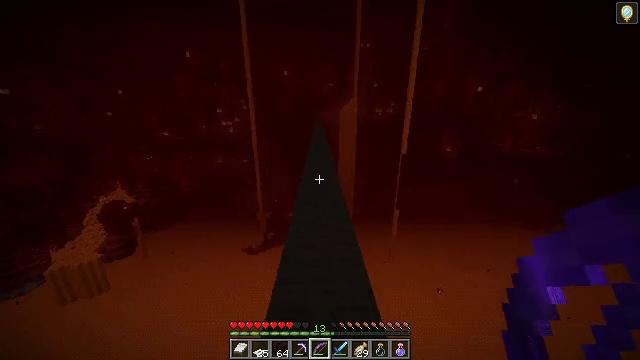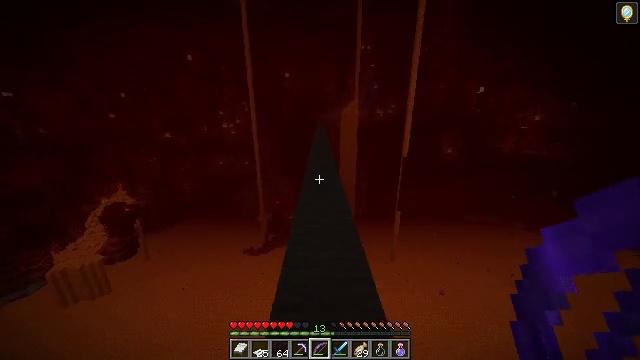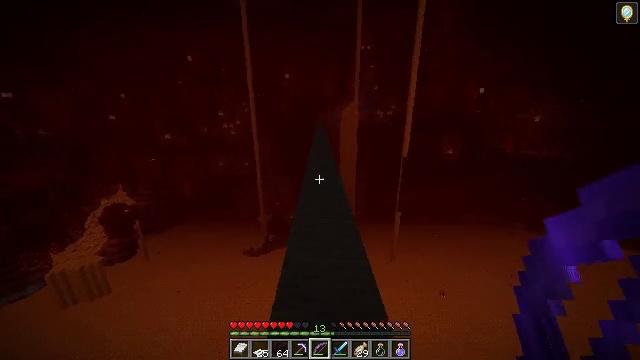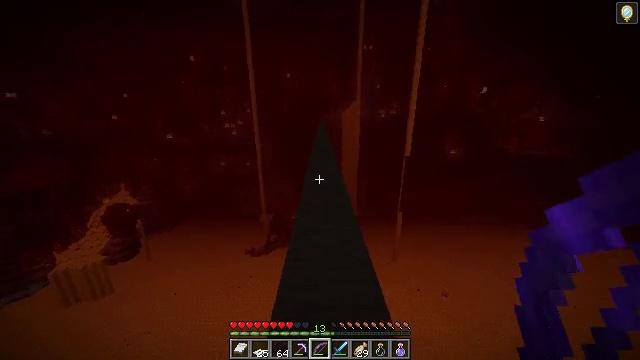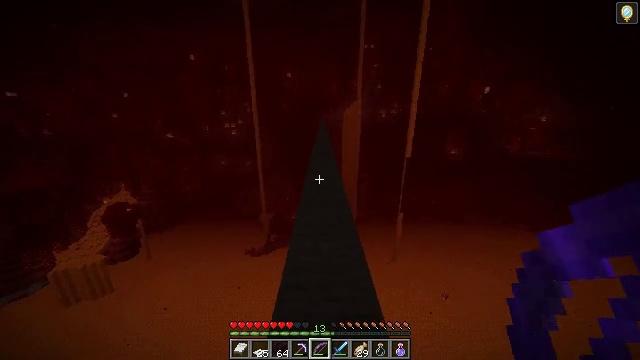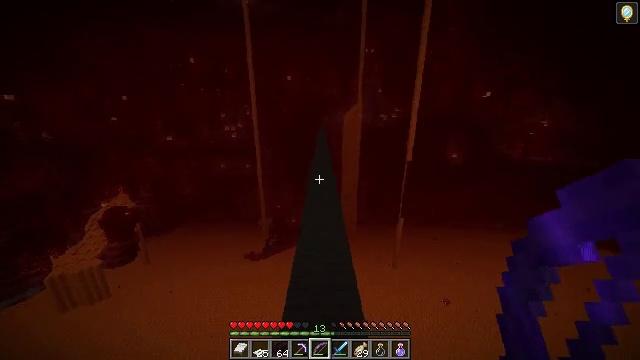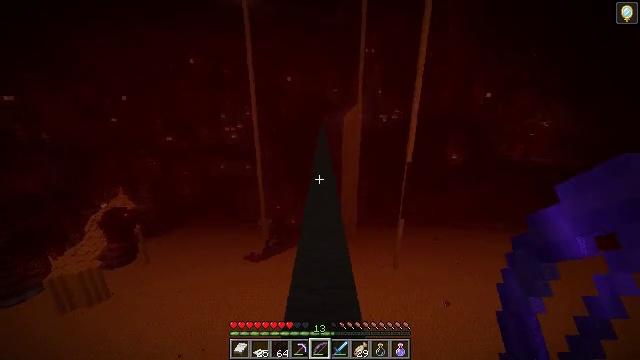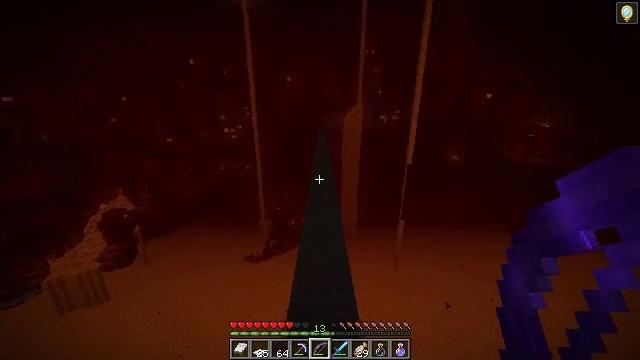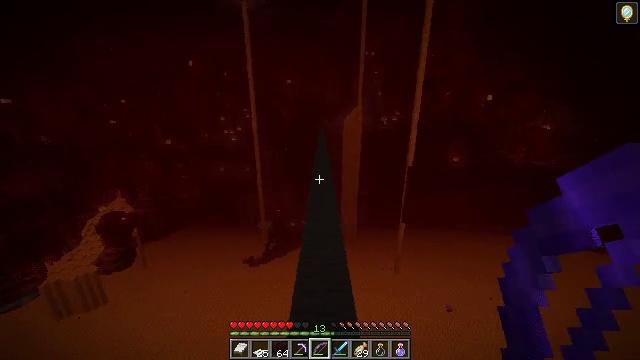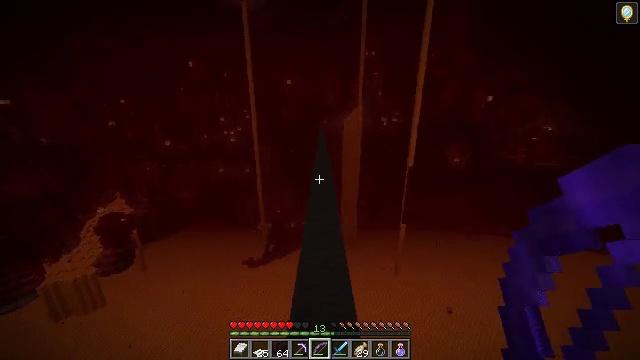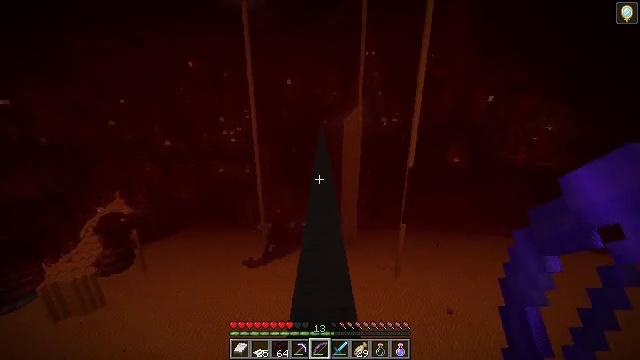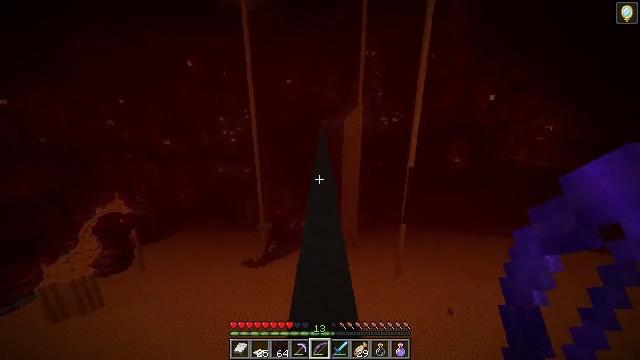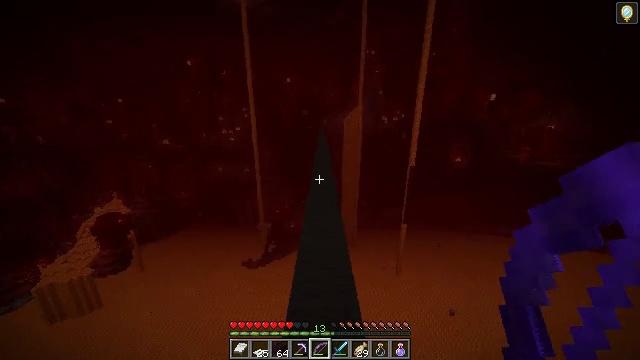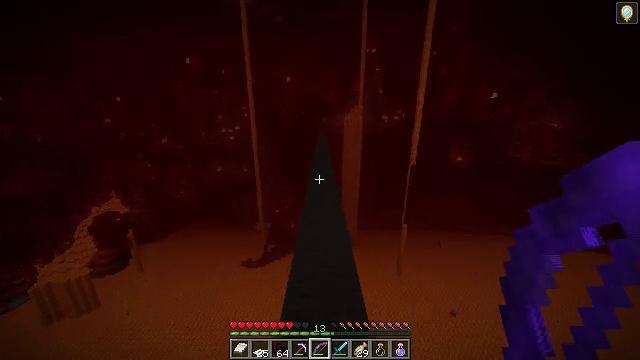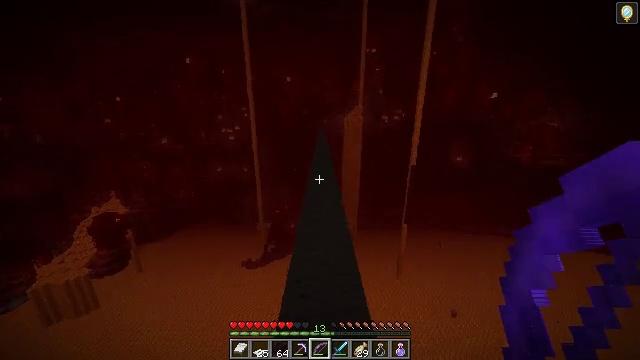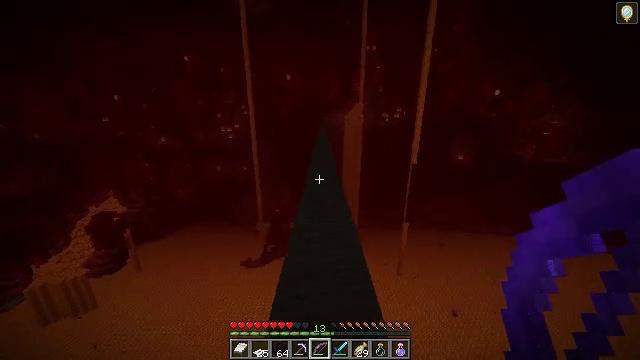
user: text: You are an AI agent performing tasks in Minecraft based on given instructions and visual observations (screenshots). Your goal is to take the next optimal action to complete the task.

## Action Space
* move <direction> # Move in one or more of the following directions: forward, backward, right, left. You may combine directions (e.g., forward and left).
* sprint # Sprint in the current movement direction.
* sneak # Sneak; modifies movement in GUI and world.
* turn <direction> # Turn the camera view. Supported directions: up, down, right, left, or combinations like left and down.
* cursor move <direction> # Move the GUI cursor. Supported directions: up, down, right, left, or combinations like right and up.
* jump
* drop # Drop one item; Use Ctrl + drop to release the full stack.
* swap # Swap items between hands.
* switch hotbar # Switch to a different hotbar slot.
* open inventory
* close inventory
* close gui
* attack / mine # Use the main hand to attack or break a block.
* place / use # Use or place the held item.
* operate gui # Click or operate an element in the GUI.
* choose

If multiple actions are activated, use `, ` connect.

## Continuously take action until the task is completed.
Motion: motion action
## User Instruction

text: Craft a nether brick slab using nether bricks.
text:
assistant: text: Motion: move forward
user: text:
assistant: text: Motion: move forward
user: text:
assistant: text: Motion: move forward
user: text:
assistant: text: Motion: move forward, jump
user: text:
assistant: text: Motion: move forward, jump
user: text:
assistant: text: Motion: move forward, jump
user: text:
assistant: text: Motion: move forward, jump
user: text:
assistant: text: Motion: move forward, jump
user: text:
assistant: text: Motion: move forward, jump
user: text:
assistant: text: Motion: move forward, jump
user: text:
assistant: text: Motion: move forward, jump
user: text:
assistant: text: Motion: move forward, jump
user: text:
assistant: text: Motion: move forward, jump
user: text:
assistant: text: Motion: move forward, jump
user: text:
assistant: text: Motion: move forward, jump
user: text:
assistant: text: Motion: move forward, jump
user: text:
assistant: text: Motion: move forward, jump
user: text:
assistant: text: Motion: move forward, jump
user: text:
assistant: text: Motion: move forward, jump
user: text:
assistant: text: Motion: move forward, jump
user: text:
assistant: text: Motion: move forward, jump
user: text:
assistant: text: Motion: move forward, jump
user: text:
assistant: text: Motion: move forward, jump
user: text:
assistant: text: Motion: move forward, jump
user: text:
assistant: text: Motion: move forward, jump
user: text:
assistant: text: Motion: move forward, jump
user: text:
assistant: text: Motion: move forward, jump
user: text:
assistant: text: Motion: move forward, jump
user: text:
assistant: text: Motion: move forward, jump
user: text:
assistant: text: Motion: move forward, jump